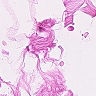
Metastatic tissue present: no